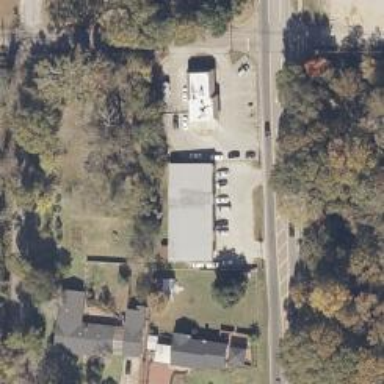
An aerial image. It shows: Pharmacy providing healthcare services.